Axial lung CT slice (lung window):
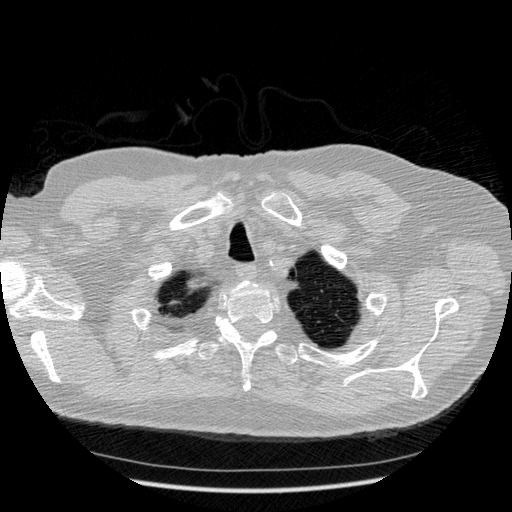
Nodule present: no